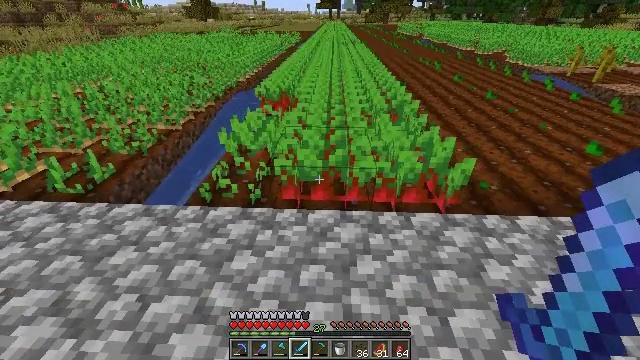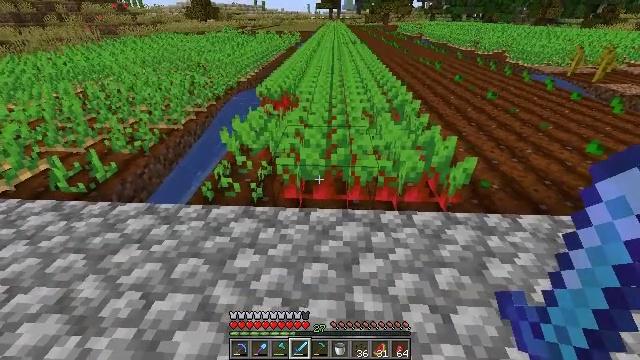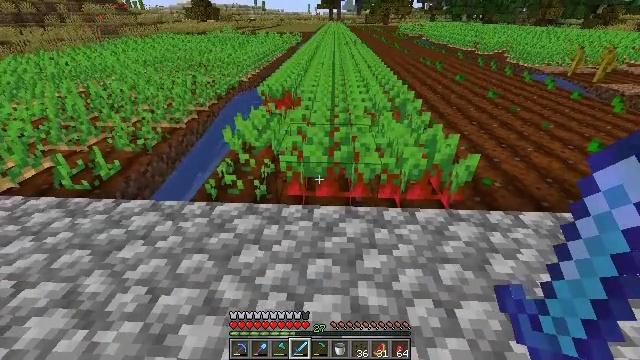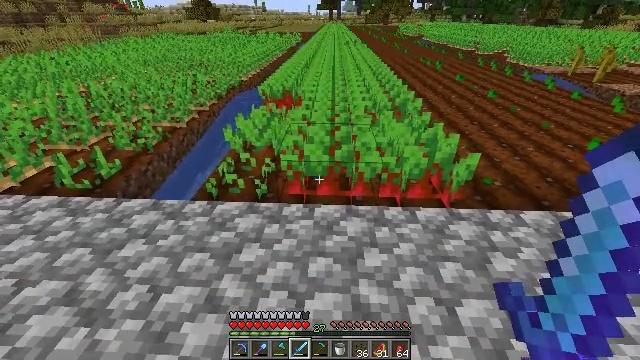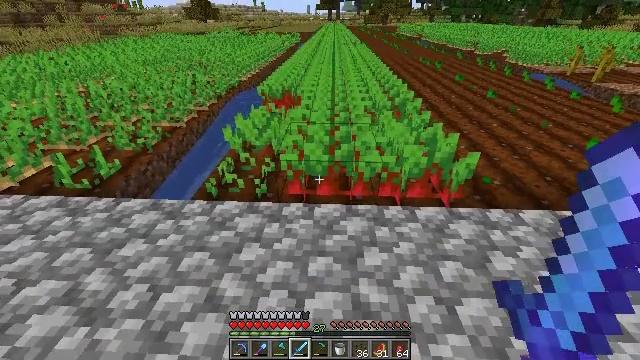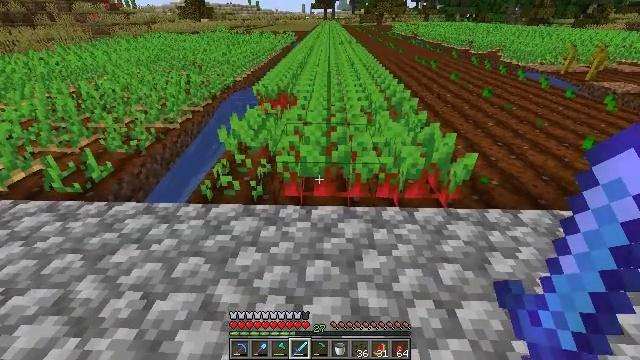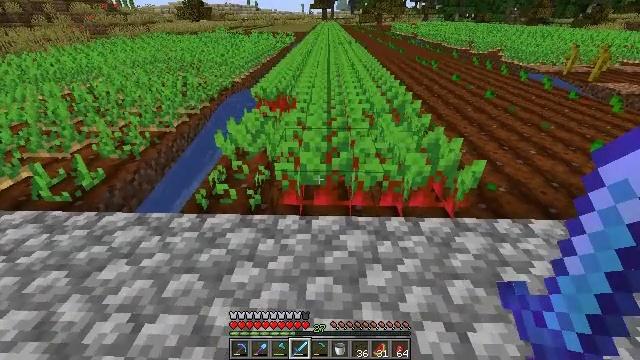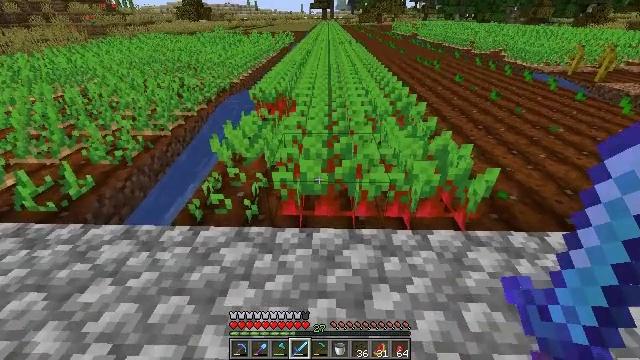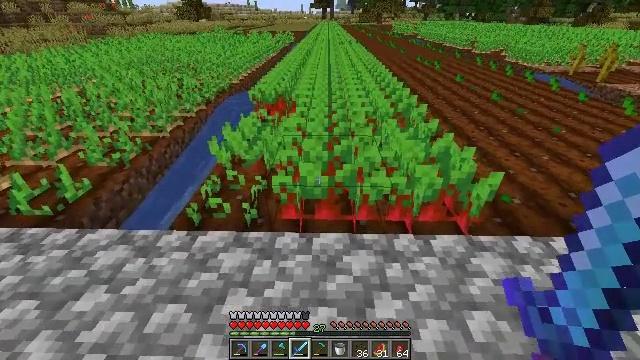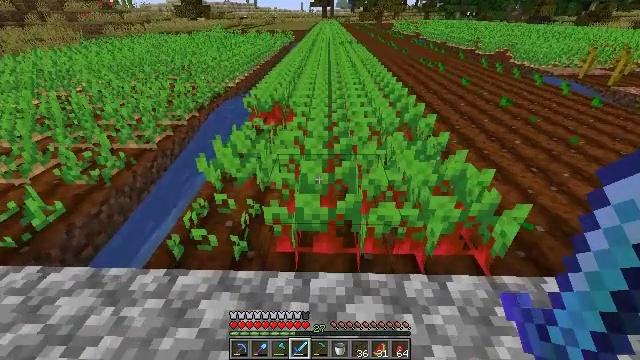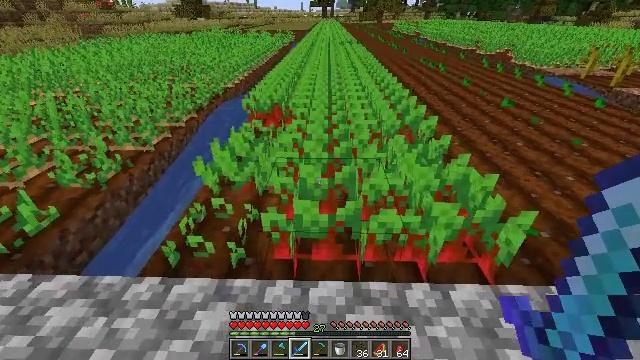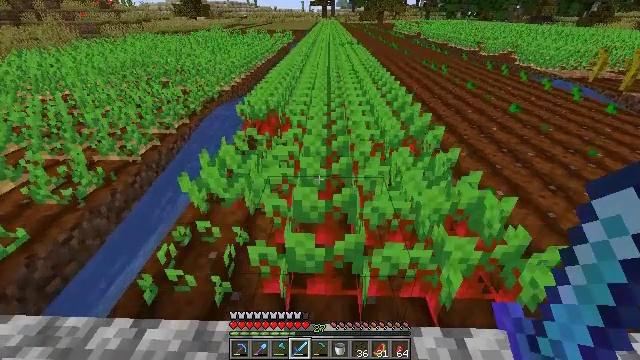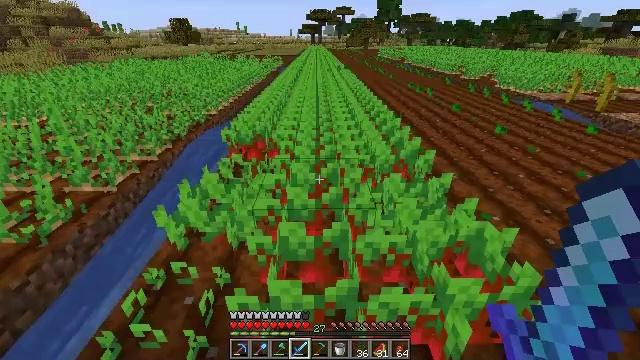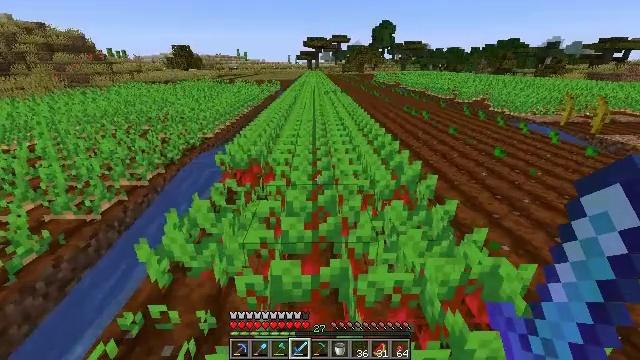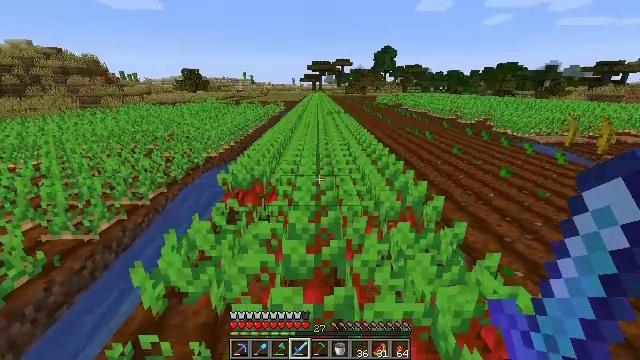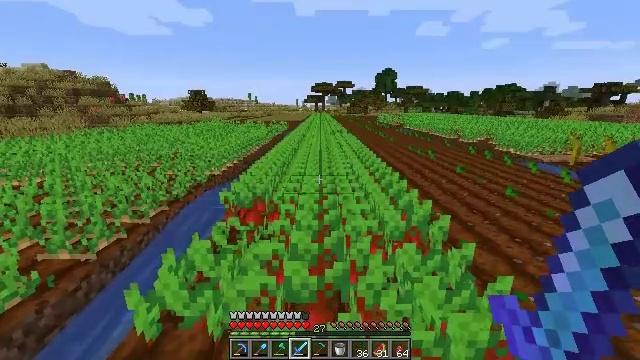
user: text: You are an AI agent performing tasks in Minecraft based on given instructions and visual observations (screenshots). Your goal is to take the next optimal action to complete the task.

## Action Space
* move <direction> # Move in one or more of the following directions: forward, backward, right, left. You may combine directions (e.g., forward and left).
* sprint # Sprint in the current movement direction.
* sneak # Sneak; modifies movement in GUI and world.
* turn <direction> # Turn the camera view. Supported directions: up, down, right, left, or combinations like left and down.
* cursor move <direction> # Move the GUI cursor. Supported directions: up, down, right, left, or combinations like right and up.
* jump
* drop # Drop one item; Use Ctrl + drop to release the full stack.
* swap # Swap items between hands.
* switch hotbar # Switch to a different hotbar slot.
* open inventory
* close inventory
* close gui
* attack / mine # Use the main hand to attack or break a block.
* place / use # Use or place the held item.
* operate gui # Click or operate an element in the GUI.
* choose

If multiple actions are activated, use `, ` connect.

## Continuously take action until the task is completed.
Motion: motion action
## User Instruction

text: Obtain pumpkin seeds from a pumpkin.
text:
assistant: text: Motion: no_op
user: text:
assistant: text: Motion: no_op
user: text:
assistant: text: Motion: no_op
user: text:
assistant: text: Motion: no_op
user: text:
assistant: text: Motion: move forward
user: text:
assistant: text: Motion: move forward
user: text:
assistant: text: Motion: move forward
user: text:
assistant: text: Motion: move forward
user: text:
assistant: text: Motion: move forward
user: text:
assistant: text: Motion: move forward
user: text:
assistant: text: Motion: move forward
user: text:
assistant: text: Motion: move forward, turn right and up
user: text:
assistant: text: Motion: turn up
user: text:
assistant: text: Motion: turn up
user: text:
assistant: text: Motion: turn up
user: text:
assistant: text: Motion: turn up
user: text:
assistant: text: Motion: no_op
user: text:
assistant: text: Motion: no_op
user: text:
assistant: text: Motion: move back
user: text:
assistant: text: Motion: move back
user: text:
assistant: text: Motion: move back
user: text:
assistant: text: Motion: move back, turn down
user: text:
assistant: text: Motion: move back, turn down
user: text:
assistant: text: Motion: move back, turn down
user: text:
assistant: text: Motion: move back, turn down
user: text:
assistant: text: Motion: move back, turn down
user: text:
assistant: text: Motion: move back
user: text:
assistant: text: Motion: move back
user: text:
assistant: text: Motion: move back
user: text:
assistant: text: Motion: move back